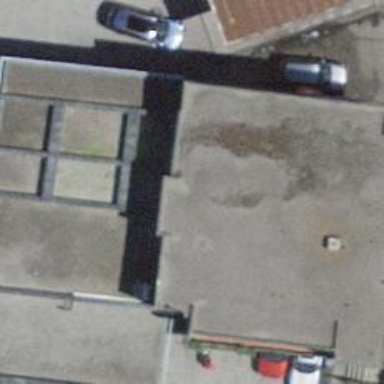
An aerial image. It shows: Industrial building.